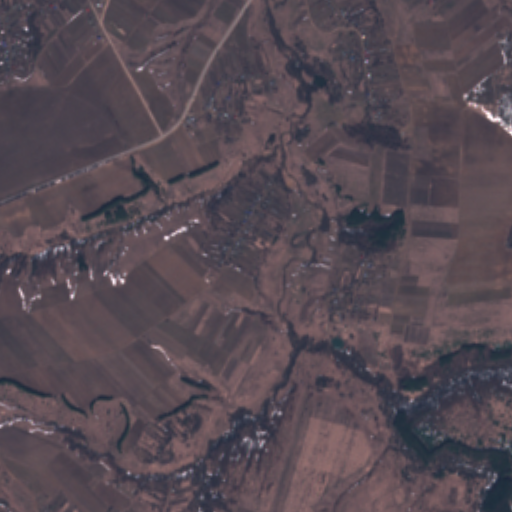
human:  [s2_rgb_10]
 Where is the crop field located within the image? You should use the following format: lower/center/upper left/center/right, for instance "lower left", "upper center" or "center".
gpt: The crop field is located in the lower left of the image.
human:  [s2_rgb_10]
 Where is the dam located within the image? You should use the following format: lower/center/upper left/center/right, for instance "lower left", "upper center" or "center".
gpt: The dam is located in the center left of the image.
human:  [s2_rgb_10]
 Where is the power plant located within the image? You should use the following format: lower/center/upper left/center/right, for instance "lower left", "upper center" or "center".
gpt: There is no power plant in the image.